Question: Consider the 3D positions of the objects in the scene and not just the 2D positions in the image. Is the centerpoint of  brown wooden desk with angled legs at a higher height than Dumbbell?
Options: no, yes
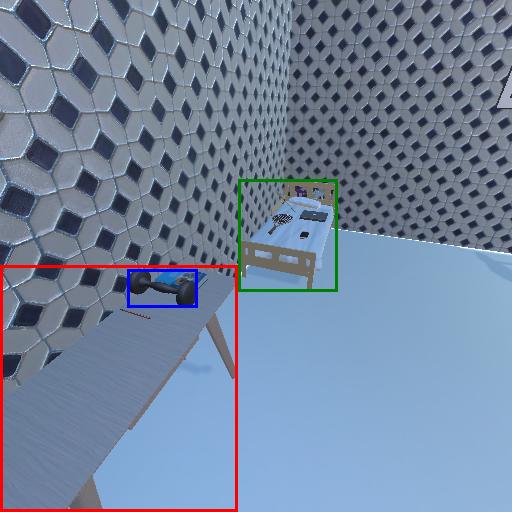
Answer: no